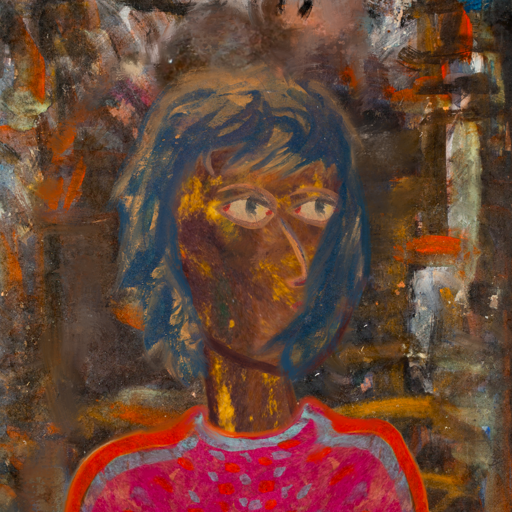
Background: GypsyQueen, Head And Neck Side: Comrade, Face Side: GypsyMother, Bust: Sisters, Hair Side: In_The_Sun, Head Accessory: Blank, Second Necklace: Blank, Necklace: Blank, Baby: Blank